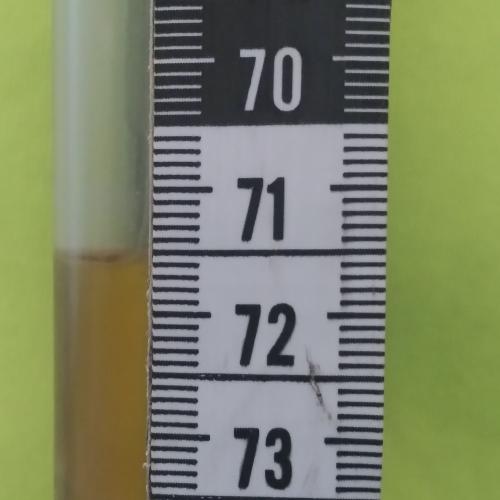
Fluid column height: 71.5 cm